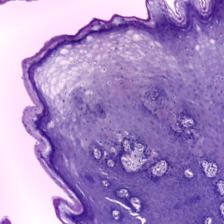
Diagnosis: Normal